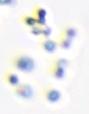
Label: Phaeocystis